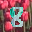
Label: 8